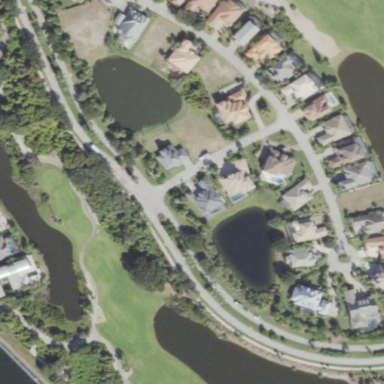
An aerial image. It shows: Golf course surrounded by greenery.